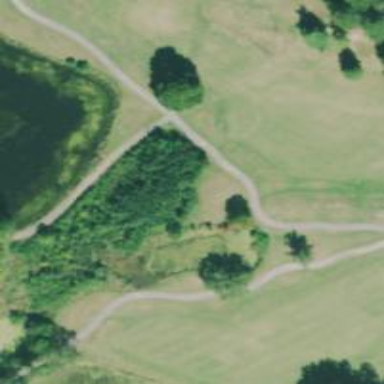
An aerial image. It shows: Footway that serves as golf path.